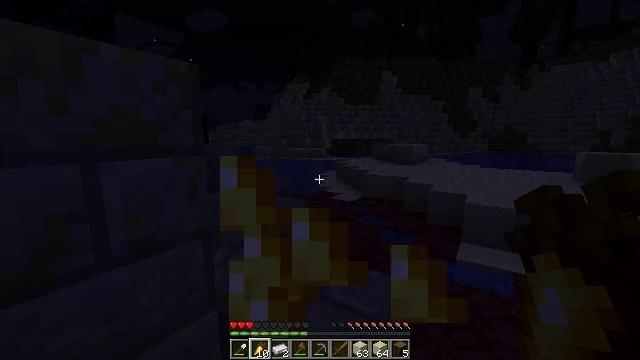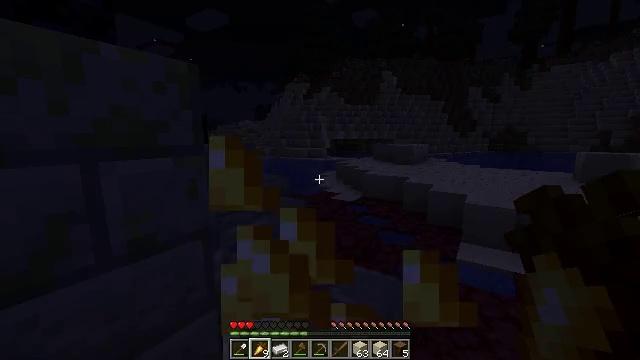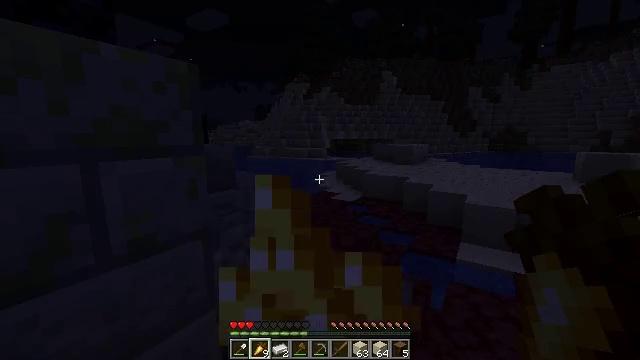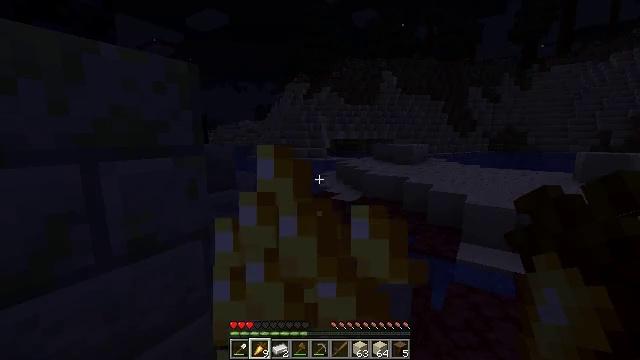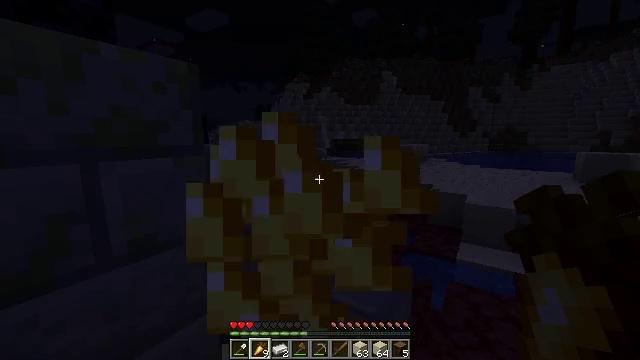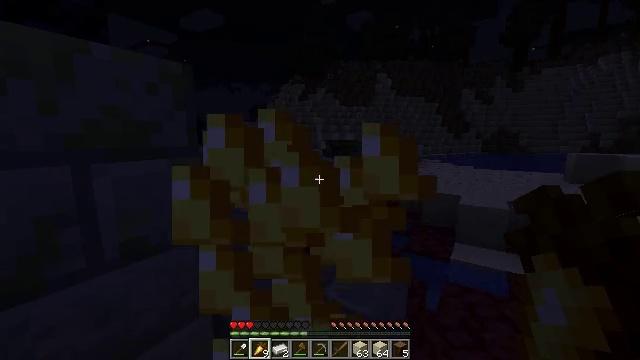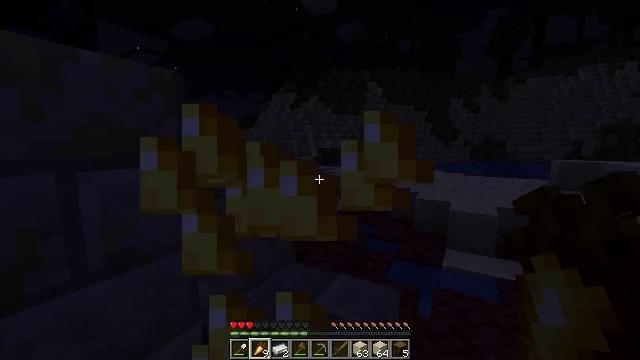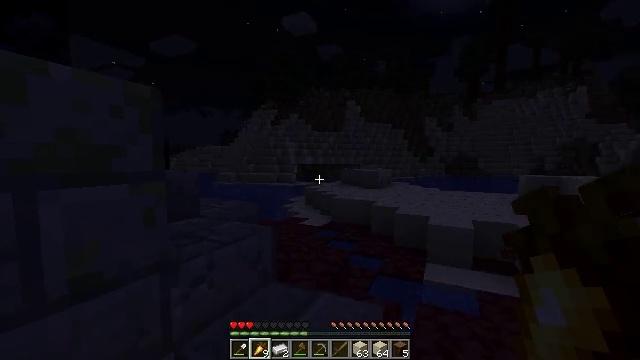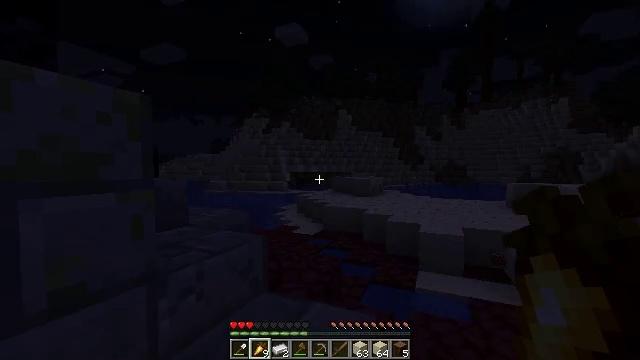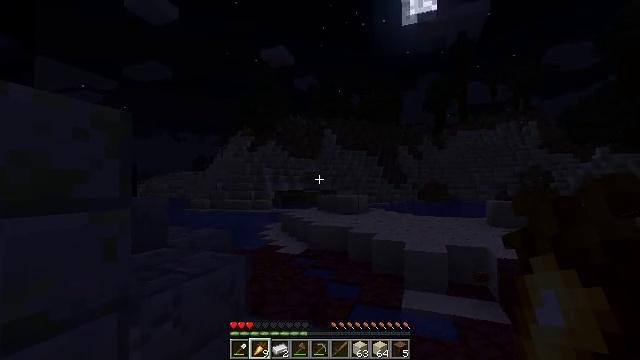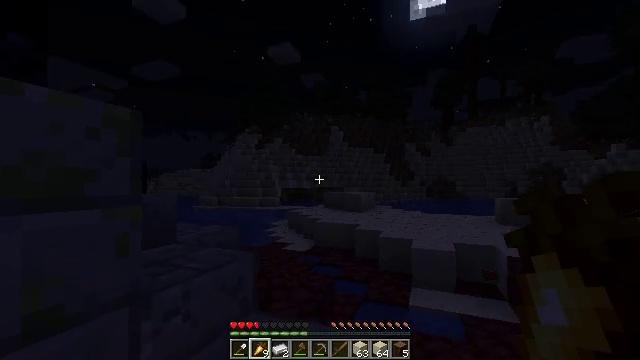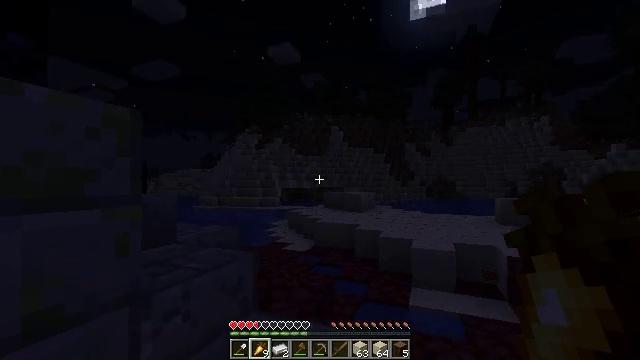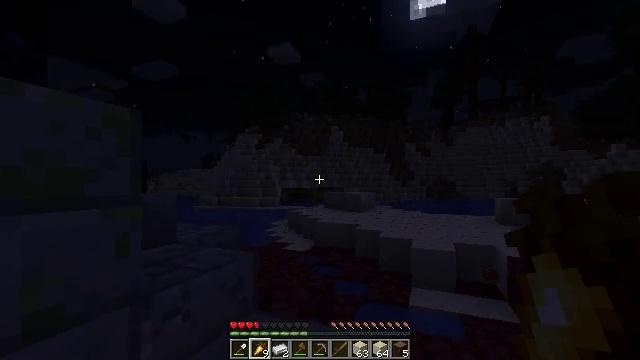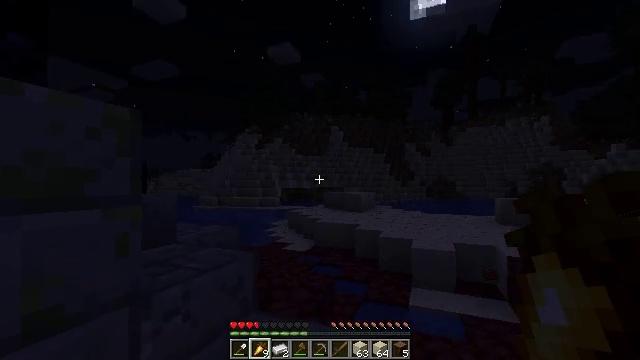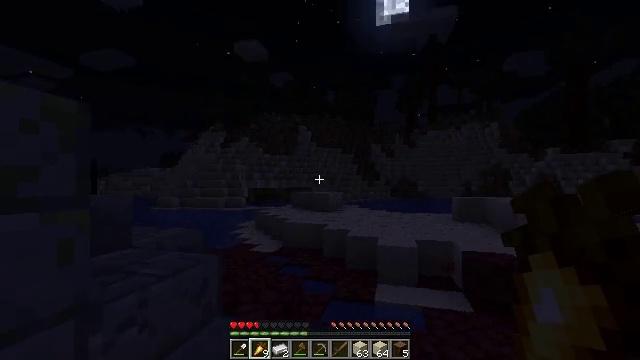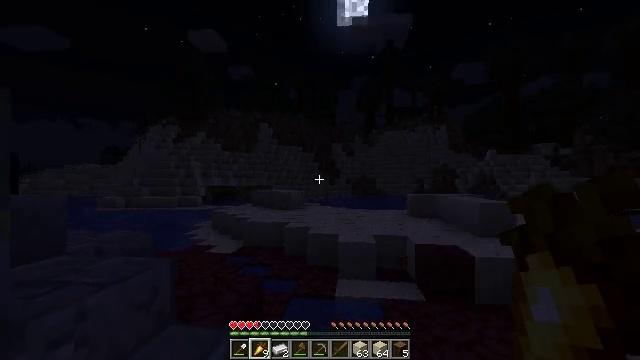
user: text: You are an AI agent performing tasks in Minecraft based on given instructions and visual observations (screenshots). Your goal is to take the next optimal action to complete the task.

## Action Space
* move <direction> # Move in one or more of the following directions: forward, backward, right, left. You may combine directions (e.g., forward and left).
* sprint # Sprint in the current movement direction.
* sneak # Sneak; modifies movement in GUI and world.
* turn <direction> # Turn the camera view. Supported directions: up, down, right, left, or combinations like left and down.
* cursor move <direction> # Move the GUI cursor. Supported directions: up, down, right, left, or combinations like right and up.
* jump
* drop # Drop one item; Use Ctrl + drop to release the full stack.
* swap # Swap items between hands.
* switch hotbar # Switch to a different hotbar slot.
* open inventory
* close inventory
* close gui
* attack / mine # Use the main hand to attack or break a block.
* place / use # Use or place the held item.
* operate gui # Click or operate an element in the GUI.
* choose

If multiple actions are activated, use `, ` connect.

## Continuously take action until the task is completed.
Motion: motion action
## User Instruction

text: Break the stone brick slab to recycle it.
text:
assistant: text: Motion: use / place
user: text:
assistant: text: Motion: use / place
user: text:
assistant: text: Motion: use / place
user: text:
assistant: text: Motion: use / place
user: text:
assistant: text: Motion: turn right, use / place
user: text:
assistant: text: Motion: turn right and up, use / place
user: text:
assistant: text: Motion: turn right and up
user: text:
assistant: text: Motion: turn right and up
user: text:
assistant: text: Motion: turn right and up
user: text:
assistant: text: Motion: turn left
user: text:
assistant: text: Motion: no_op
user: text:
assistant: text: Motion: no_op
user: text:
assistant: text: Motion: no_op
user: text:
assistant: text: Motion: turn right
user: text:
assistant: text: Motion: turn right
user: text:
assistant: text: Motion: turn right and down, open inventory
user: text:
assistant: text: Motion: open inventory
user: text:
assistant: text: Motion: open inventory
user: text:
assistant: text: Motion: no_op
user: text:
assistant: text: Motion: no_op
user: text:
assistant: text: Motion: no_op
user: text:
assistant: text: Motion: cursor move right
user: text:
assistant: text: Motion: no_op
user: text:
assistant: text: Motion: cursor move down
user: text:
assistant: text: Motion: no_op
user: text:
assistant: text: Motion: cursor move up
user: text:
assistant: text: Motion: cursor move up
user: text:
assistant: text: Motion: no_op
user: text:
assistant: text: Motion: cursor move right
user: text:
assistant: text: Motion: cursor move right and down